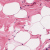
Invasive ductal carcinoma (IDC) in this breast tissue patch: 0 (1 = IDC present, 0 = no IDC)